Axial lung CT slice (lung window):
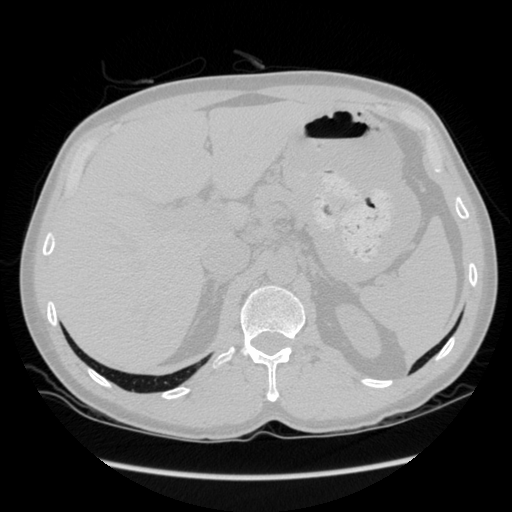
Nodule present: no